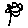
Label: flower